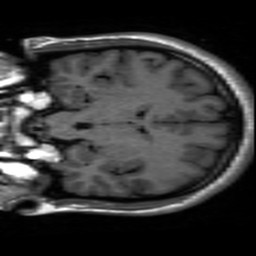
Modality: inplaneT1
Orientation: coronal
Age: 20
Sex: male
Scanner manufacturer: ge
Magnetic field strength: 3 T
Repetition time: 2.499 s
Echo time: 0.02513 s